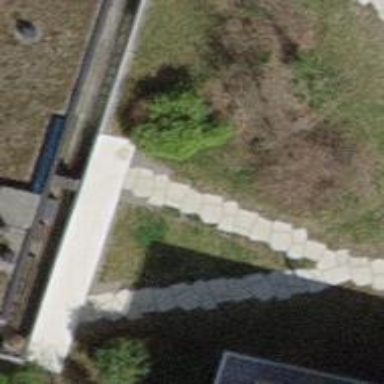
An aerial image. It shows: Footway surfaced with paving stones.